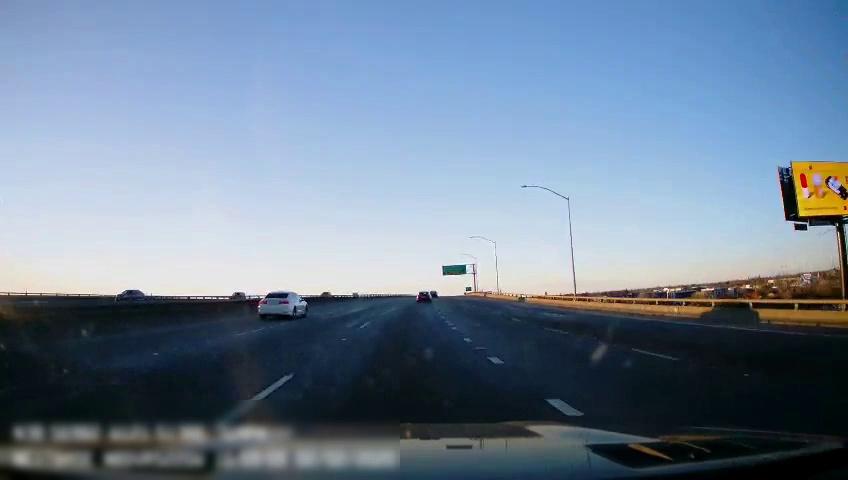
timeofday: Day
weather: Sunny
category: Drivable Space
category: Vehicles | Car
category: Vehicles | Car
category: Vehicles | Car
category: Vehicles | Truck
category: Vehicles | SUV
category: Lanes | Current Lane
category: Lanes | Current Lane
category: Lanes | Alternate Lane
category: Lanes | Alternate Lane
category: Lanes | Alternate Lane
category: Traffic | Signs